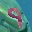
Label: 9